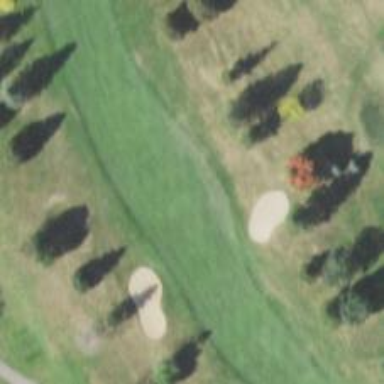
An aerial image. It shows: Golf hole.